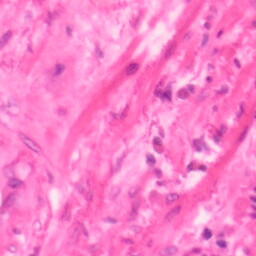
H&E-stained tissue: Colon